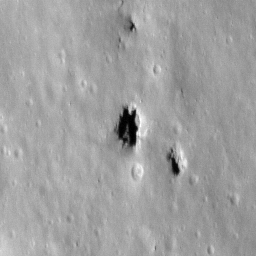
Pit: Stevinus 14a
Host crater: Stevinus
Host type: impact_melt
Lunar coordinates: latitude -32.163, longitude 54.712